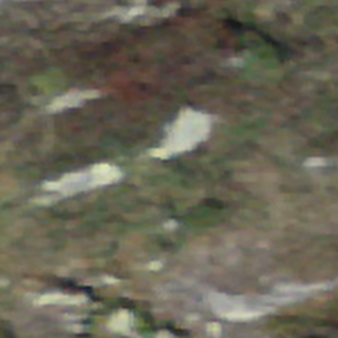
Label: other